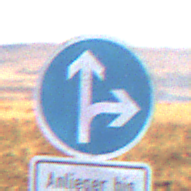
Verkehrszeichen: VorgeschriebeneFahrtrichtungGeradeausOderRechts
Zusatzzeichen unten: SonstigeFahrzeugePersonengruppenFrei3
Umgebung: Outdoor, Nature
Tageszeit: MorningAfternoon
Wetter: Clear
Licht: Natural
Jahreszeit: NotSpecified
Kontrast: HighContrast